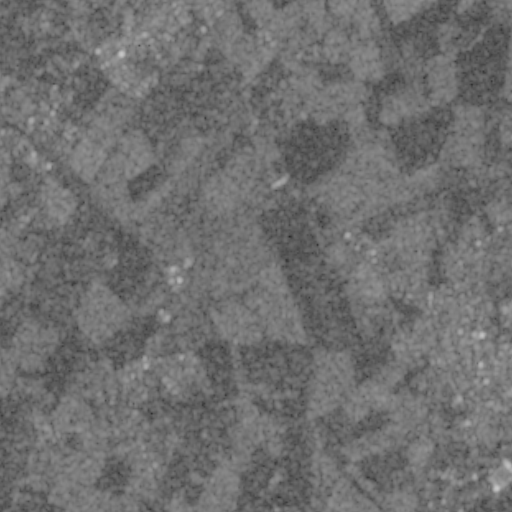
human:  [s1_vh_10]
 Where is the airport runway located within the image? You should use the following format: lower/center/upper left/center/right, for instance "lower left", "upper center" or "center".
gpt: The airport runway is located in the center of the image.
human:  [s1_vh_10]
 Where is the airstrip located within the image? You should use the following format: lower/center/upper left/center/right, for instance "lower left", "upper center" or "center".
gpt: The airstrip is located in the center of the image.
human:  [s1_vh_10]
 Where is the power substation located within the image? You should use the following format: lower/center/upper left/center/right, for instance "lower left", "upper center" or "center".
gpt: The power substation is located in the upper left of the image.
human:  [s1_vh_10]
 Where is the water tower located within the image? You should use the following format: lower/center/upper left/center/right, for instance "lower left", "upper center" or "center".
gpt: The water tower is located in the lower center of the image.
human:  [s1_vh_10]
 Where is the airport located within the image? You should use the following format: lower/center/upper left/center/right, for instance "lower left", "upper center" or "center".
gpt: There is no airport in the image.

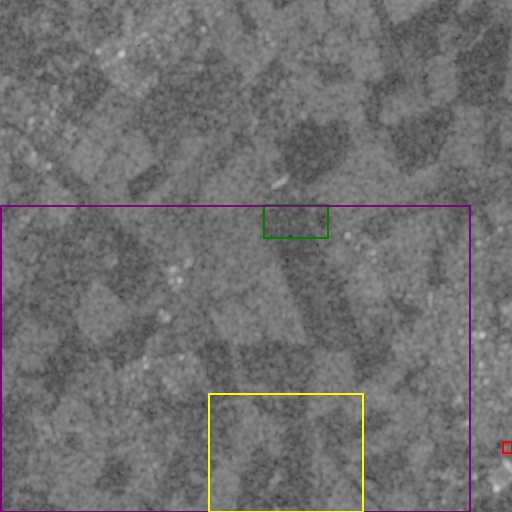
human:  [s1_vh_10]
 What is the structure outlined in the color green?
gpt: The structure outlined in green is an airstrip.
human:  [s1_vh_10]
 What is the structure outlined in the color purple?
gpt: The structure outlined in purple is a crop field.
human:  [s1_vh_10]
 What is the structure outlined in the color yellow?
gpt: The structure outlined in yellow is a park.
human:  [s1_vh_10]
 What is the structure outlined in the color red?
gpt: The structure outlined in red is a parking lot.
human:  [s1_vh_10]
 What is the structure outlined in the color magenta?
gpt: There is no magenta outline.